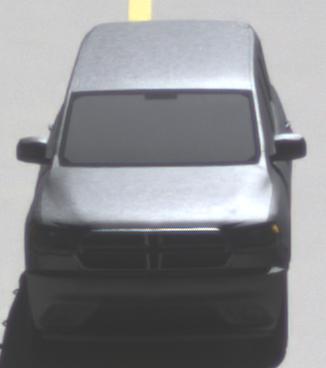
Make: Dodge
Model: Durango
Detailed model: Gen. 3
Model produced from: 2010
Doors: 5
Color: gray
Road condition: wet road
Daytime: midday
Contrast: high contrast